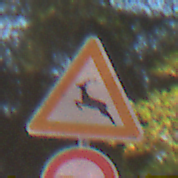
Verkehrszeichen: WildwechselRechts
Zusatzzeichen unten: Ueberholverbot
Umgebung: Outdoor, Nature
Tageszeit: MorningAfternoon
Wetter: Clear
Licht: Natural
Jahreszeit: Summer
Kontrast: HighContrast